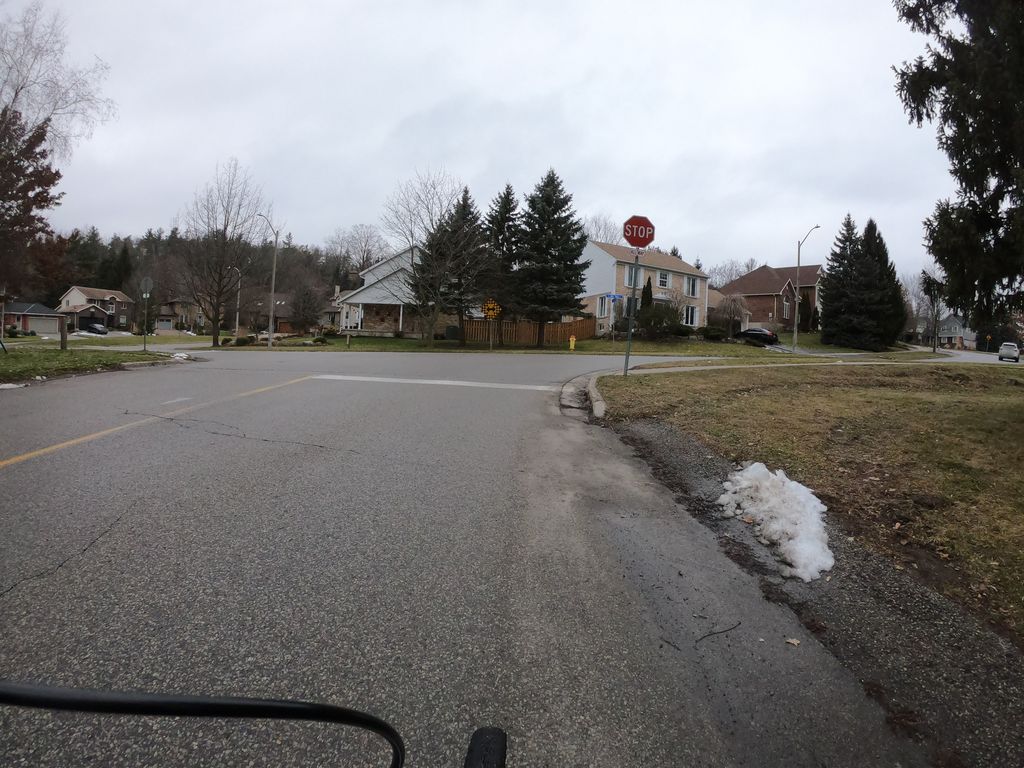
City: kitchener-waterloo